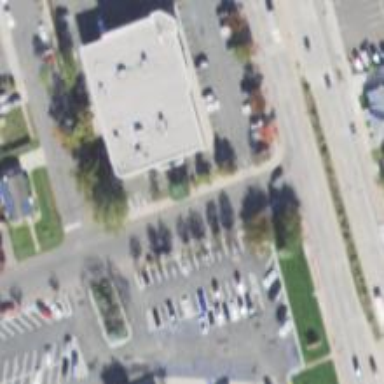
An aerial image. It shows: Pharmacy providing healthcare services.